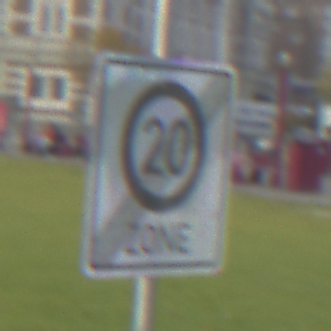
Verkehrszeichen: EndeZone20
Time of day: MorningAfternoon
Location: Outdoor (Suburban)
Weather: PartlyCloudy
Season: NotSpecified
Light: Natural